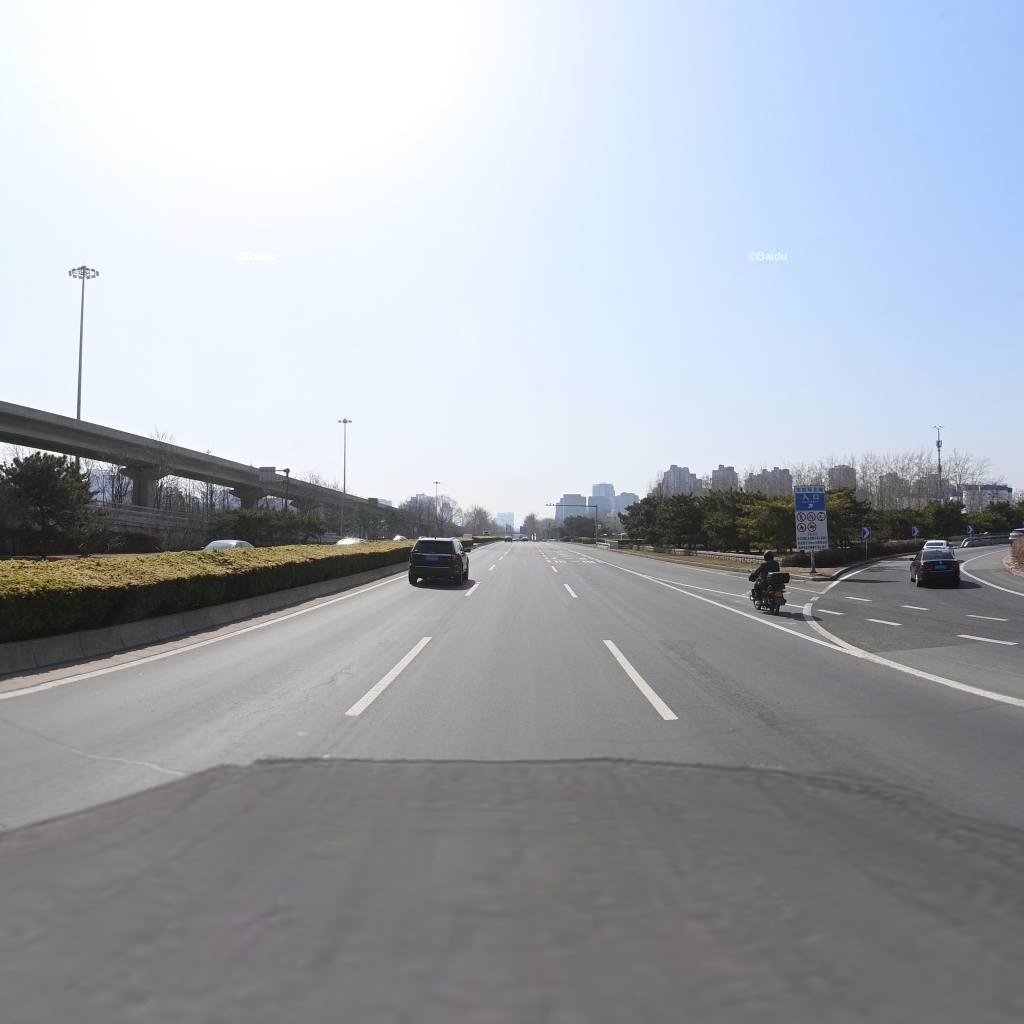
Region: Chaoyang
Road damage annotations: transverse patch, transverse crack, longitudinal crack